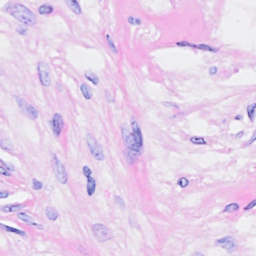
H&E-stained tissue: Breast